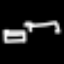
Label: bed